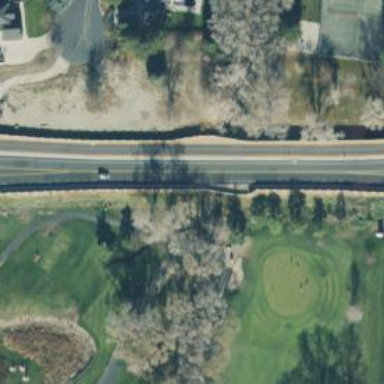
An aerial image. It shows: Path designated for golf carts.